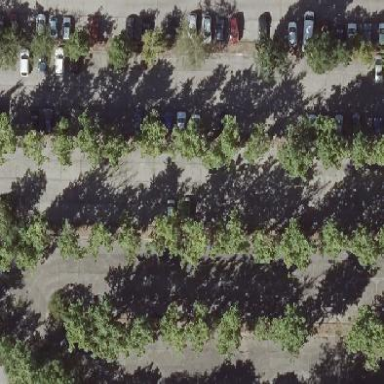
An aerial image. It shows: Parking area with concrete surface.